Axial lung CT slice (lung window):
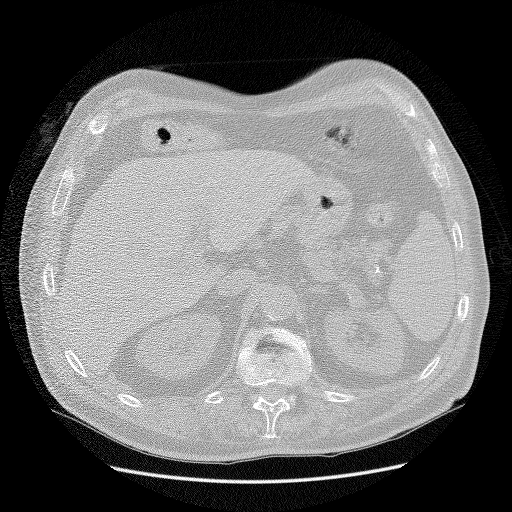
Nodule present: no